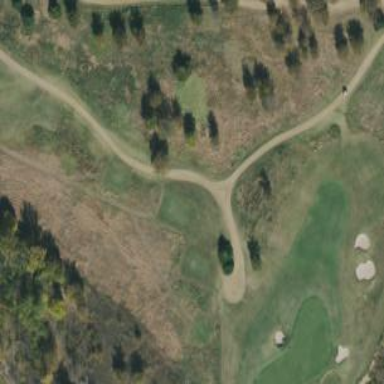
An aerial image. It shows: Path for both road and golf.